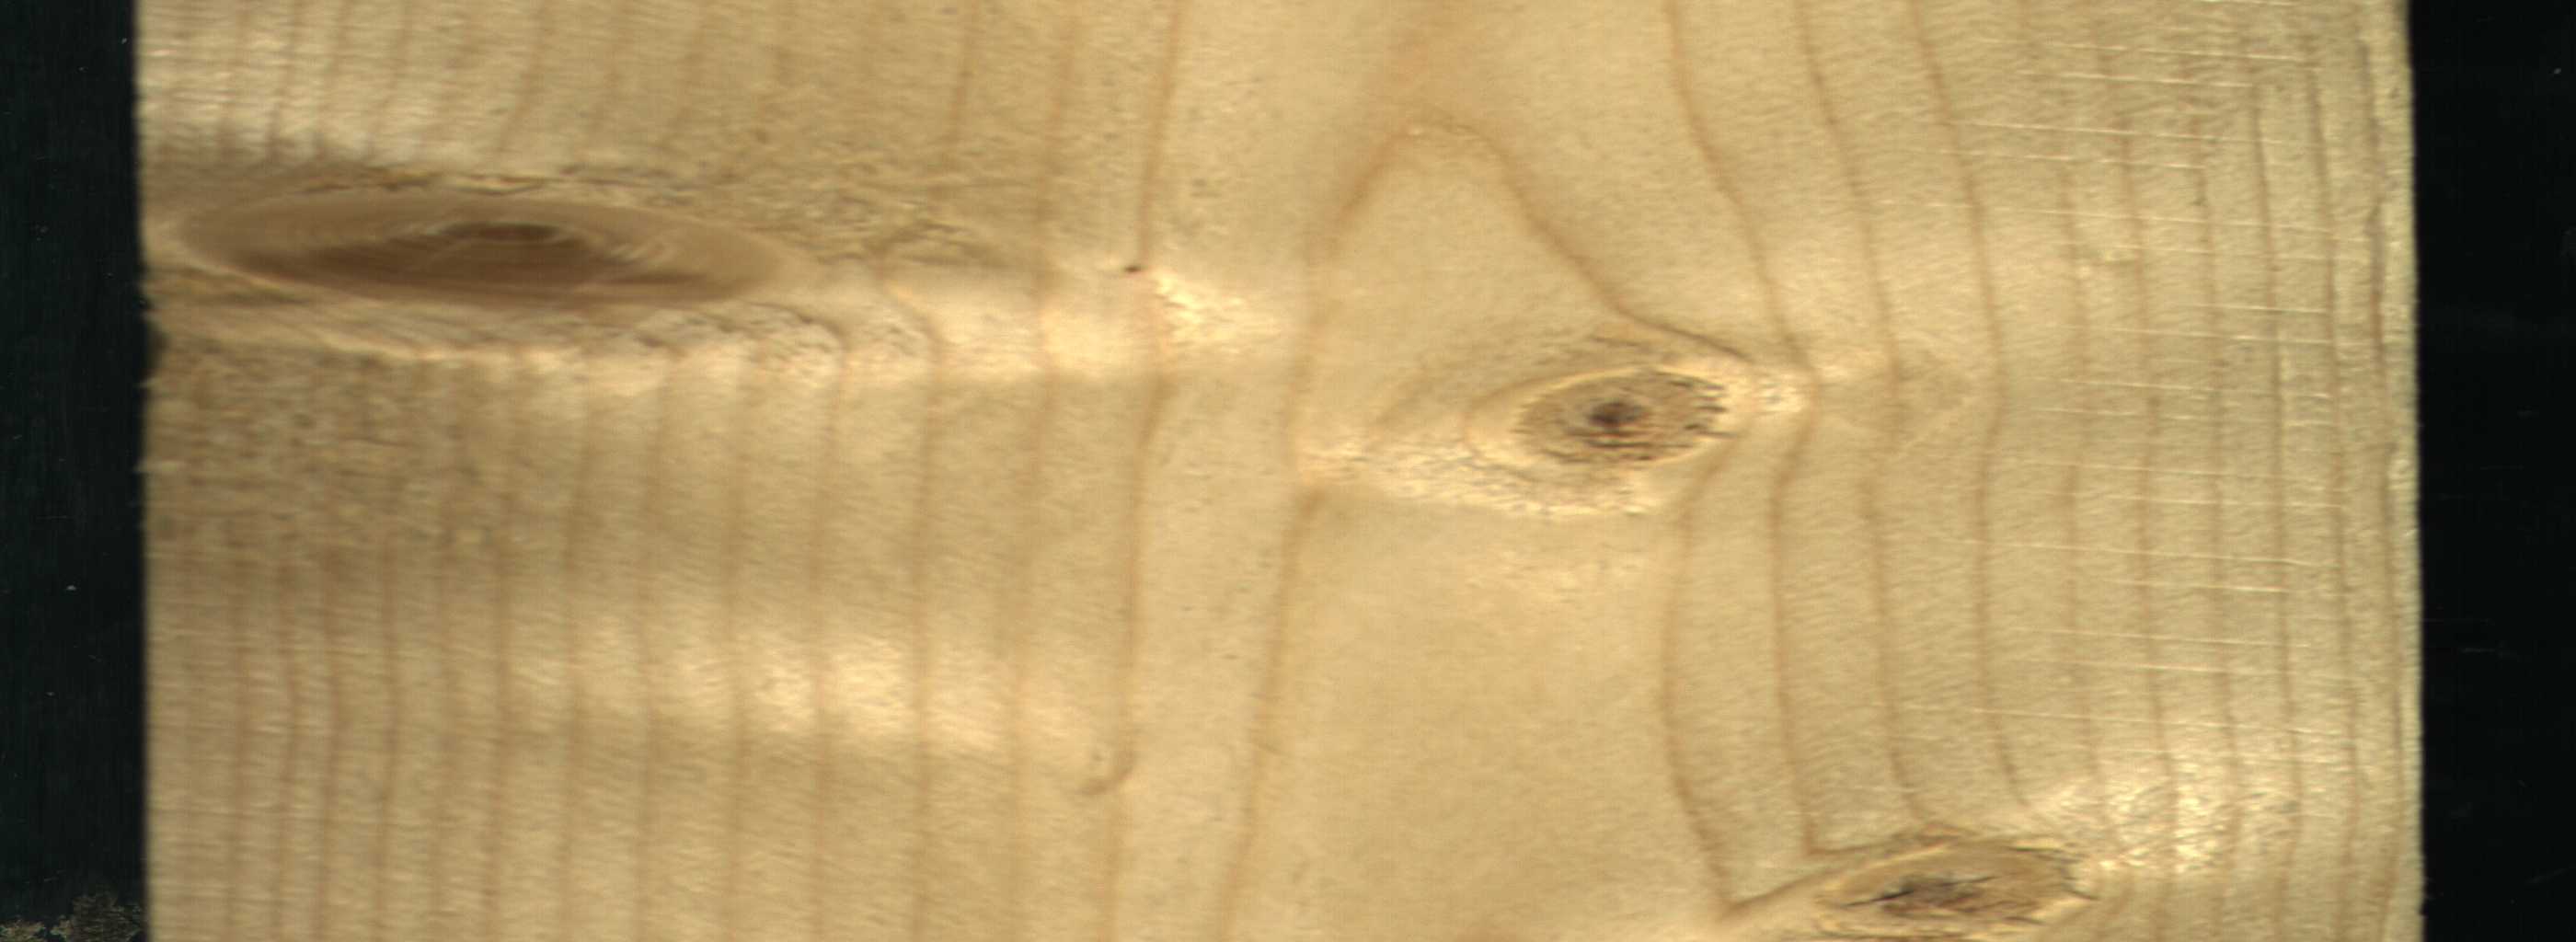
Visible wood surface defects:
Live_Knot
Live_Knot
Live_Knot